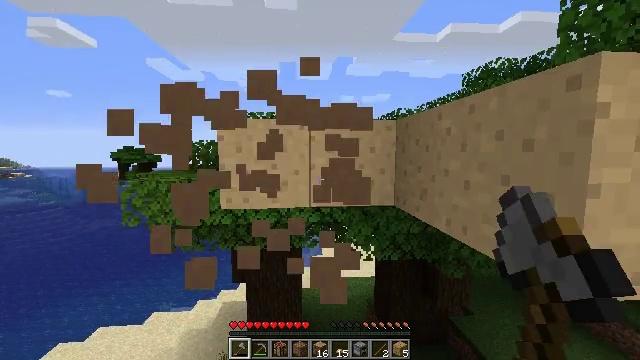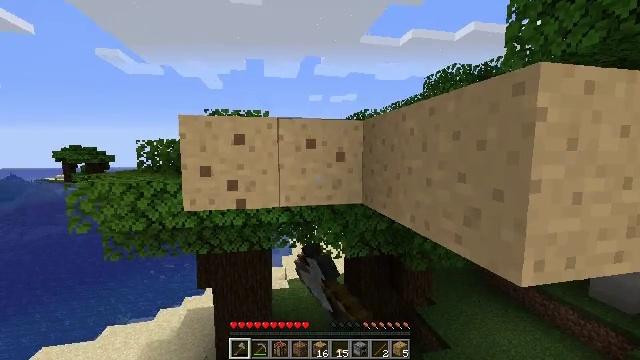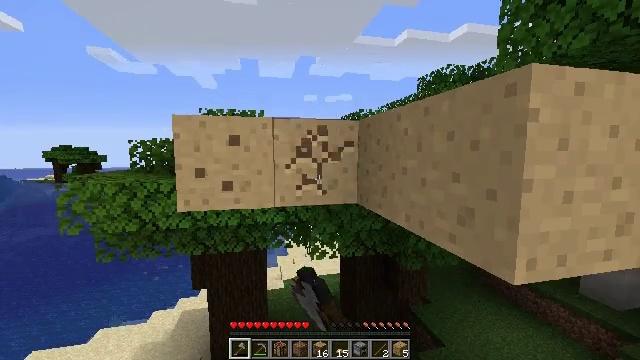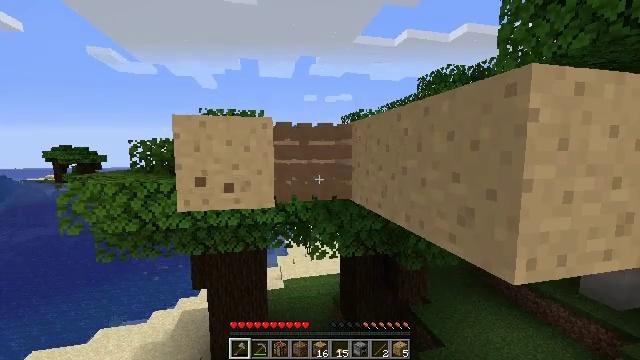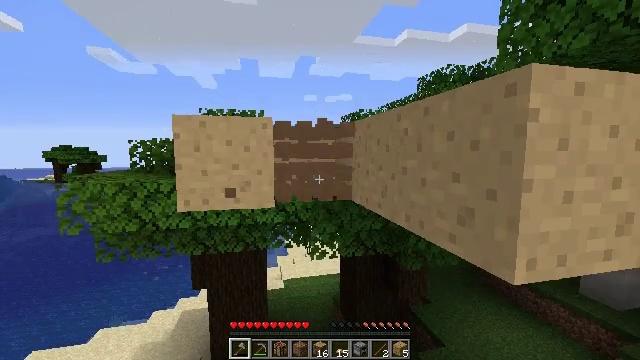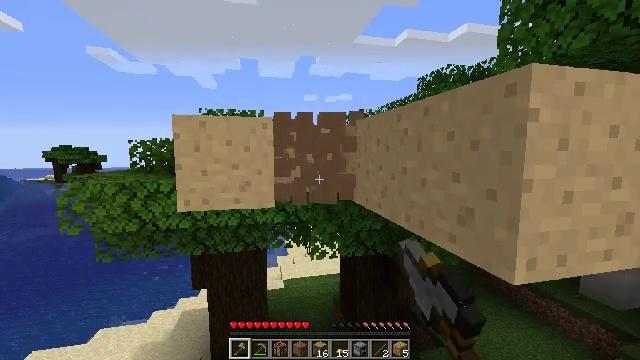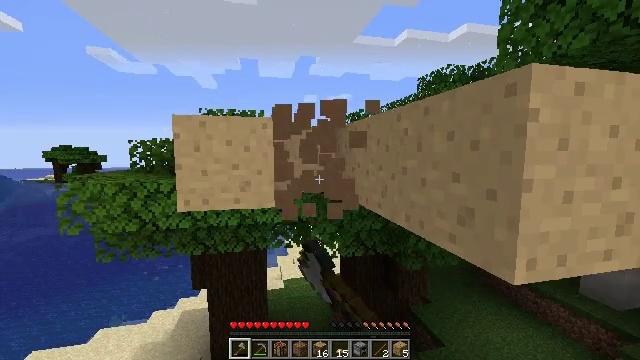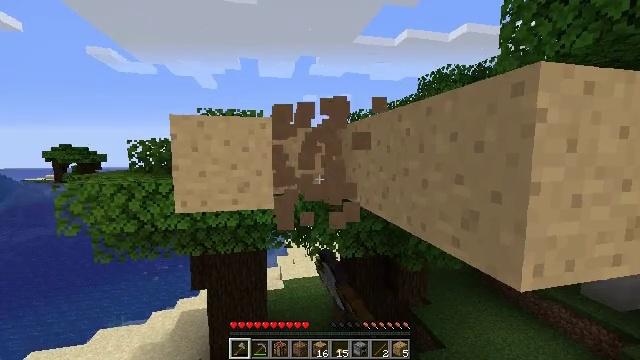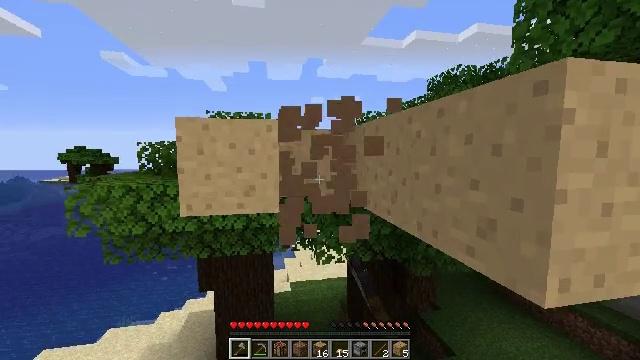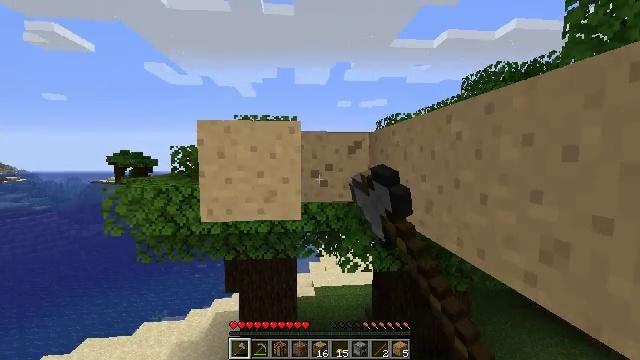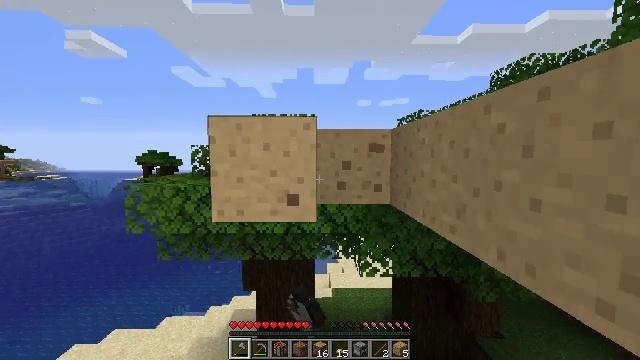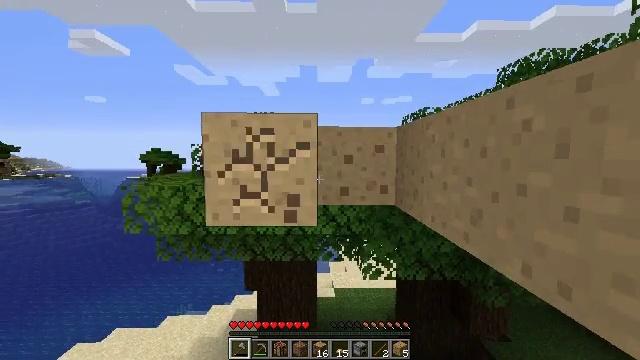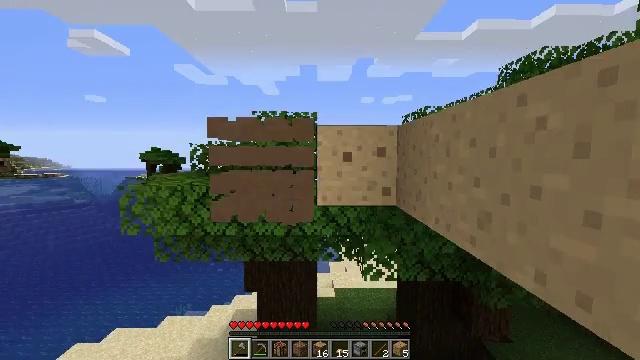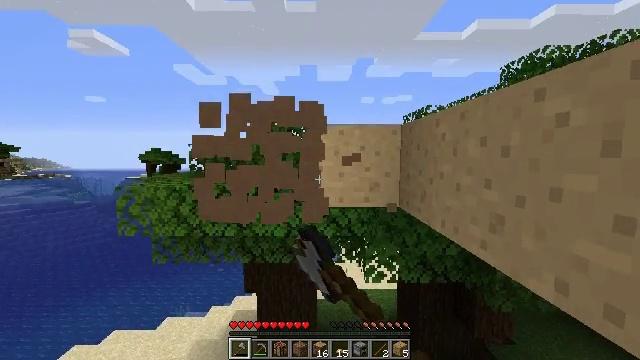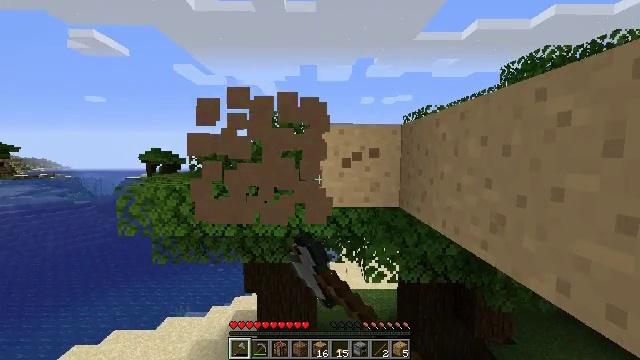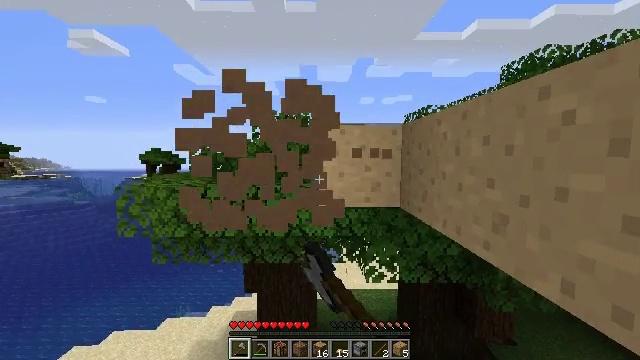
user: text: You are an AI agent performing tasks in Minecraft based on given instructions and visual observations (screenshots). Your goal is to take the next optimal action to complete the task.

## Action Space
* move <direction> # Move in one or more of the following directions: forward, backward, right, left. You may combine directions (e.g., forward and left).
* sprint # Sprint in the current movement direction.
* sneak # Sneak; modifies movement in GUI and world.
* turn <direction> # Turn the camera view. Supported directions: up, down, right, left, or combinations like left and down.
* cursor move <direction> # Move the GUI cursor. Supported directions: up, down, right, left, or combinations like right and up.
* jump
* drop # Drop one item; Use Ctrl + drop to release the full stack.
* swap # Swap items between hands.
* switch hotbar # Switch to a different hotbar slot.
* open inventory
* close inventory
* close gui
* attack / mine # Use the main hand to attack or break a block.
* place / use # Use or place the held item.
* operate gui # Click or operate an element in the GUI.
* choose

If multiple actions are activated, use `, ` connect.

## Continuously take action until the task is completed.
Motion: motion action
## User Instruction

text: Break the brown mushroom block to collect materials.
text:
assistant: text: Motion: turn right, attack / mine
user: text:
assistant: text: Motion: turn right, attack / mine
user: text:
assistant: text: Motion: attack / mine
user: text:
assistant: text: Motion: attack / mine
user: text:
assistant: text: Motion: attack / mine
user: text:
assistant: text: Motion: attack / mine
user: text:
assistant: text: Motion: move forward, attack / mine
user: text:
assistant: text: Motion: move forward, turn left, attack / mine
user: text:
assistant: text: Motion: move forward, turn left, attack / mine
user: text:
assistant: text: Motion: move forward, turn left, attack / mine
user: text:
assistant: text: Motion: attack / mine
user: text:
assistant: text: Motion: attack / mine
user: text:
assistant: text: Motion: attack / mine
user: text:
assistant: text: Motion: attack / mine
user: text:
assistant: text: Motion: attack / mine
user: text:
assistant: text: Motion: turn left and up, attack / mine
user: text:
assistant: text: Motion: turn left and up, attack / mine
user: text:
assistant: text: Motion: turn up, attack / mine
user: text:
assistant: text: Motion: turn right and up, attack / mine
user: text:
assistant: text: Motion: turn right and up, attack / mine
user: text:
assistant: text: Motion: turn right, attack / mine
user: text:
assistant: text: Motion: attack / mine
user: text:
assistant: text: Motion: turn right, attack / mine
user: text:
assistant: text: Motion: turn right, attack / mine
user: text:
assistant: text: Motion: turn right and down, attack / mine
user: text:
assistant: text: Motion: turn right and down, attack / mine
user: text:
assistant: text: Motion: turn right, attack / mine
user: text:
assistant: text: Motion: turn right and down, attack / mine
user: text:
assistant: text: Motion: turn right, attack / mine
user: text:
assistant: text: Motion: attack / mine